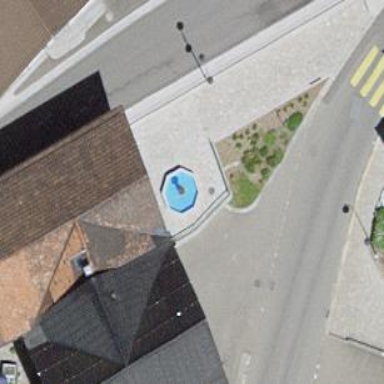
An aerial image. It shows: Fountain.